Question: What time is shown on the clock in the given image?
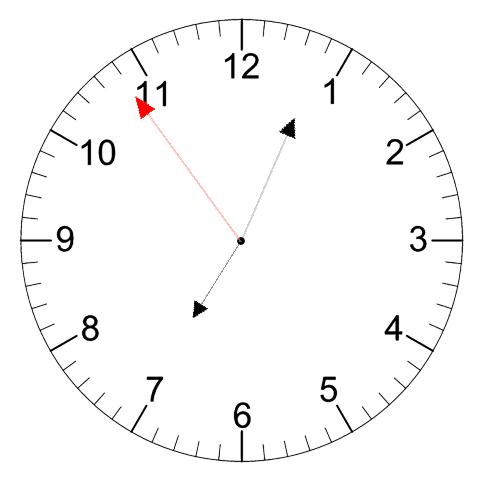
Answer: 07:03:54